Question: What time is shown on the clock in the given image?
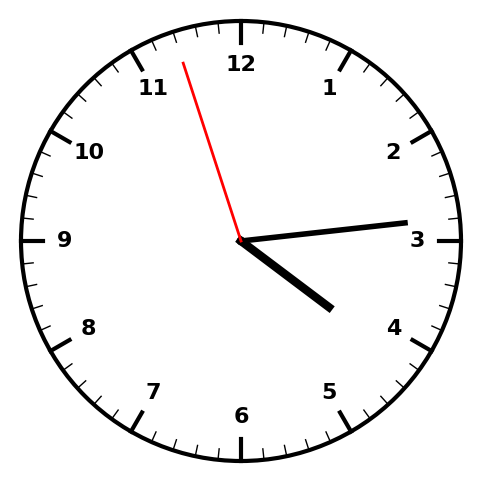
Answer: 04:13:57